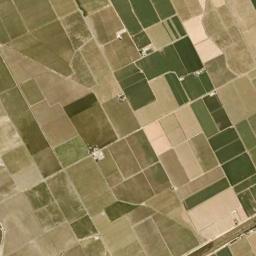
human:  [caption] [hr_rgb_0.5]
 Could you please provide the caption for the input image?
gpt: There are some deep green and light green rectangular farmland .

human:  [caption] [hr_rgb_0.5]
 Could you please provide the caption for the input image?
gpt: There are many rectangular farmlands of different sizes and shades .

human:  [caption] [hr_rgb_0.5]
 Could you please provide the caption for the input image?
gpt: Many densely and neatly arranged dark green, light green, Khaki and brown mixed rectangular farmlands of different sizes .

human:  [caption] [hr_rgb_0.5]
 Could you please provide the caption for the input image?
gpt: Some rectangular farmlands of different colors and sizes are neatly arranged on the ground .

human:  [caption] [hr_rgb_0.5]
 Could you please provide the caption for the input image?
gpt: There are many yellow rectangular farmlands and some green ones .